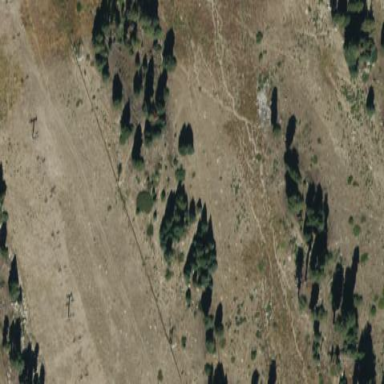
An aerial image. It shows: Evergreen forest with needle-leaved trees. The forest produces timber and wood.